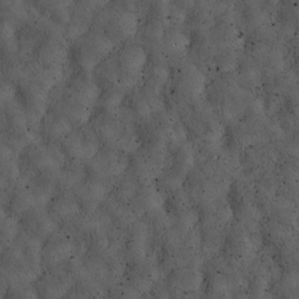
Label: non_frost